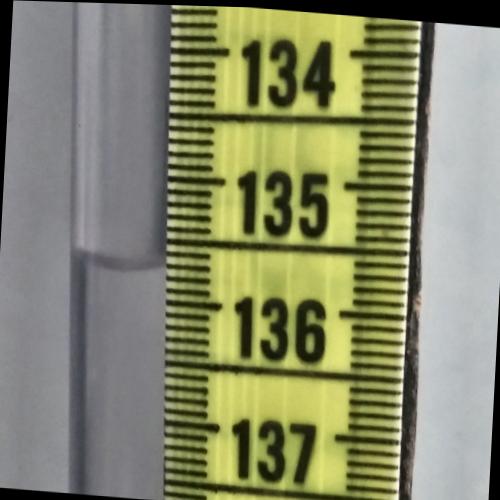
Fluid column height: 135.7 cm